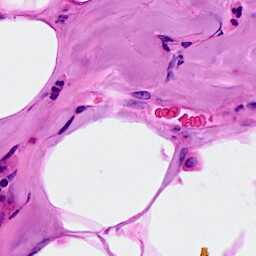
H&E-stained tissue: Breast